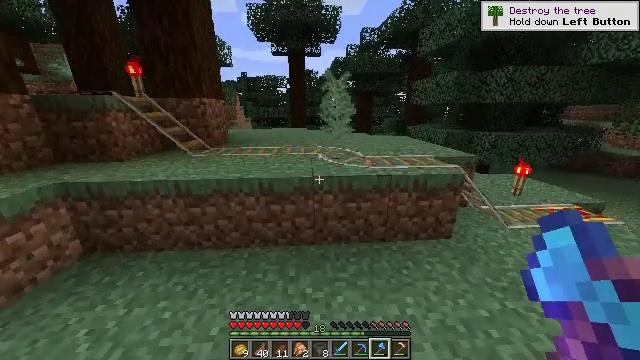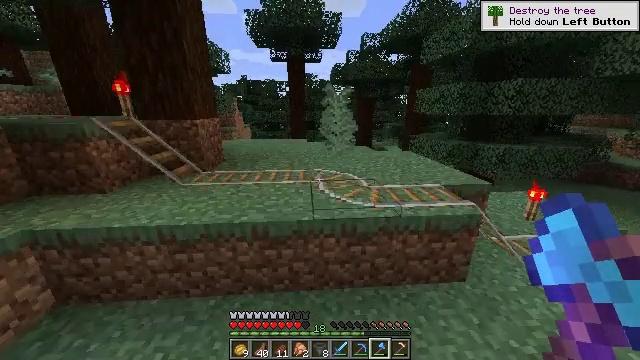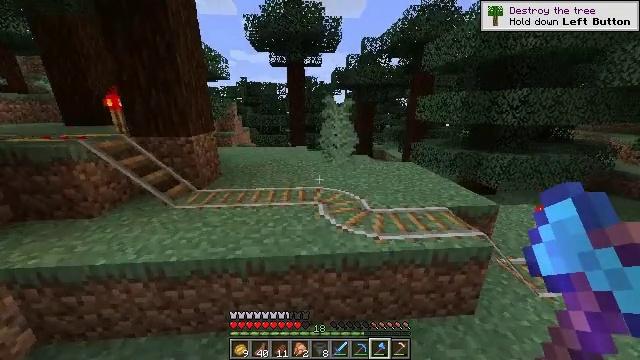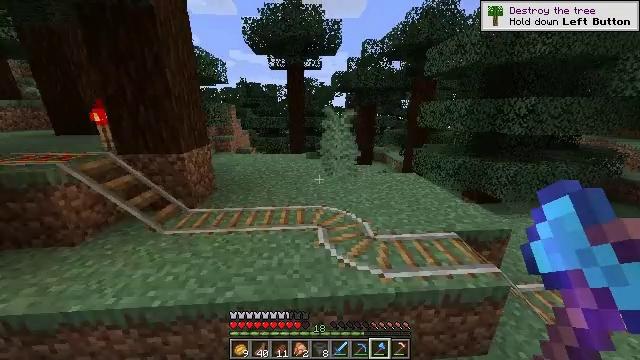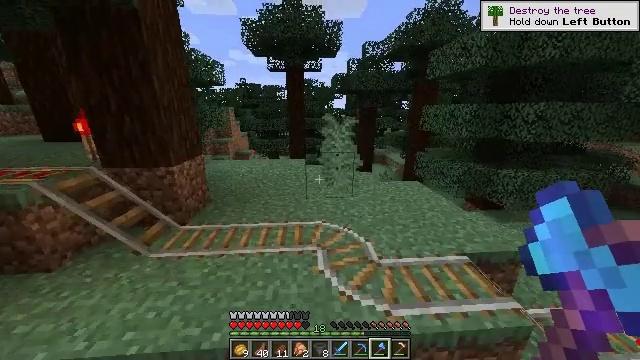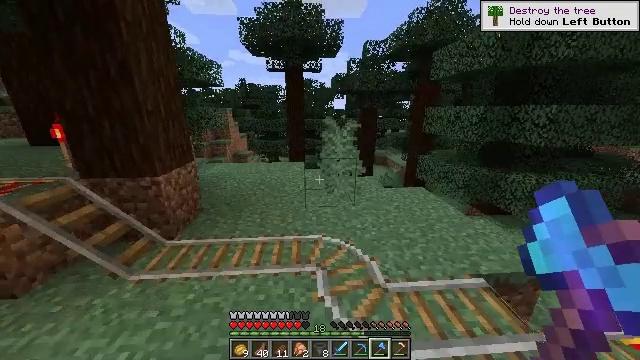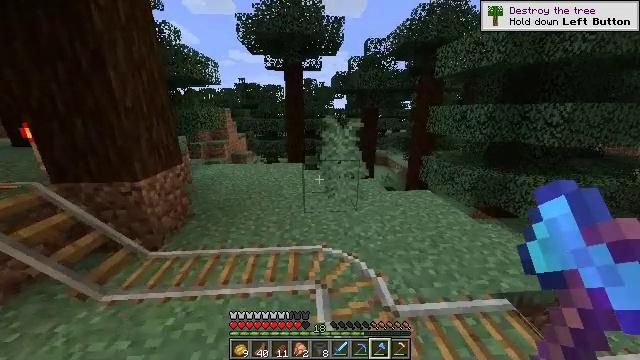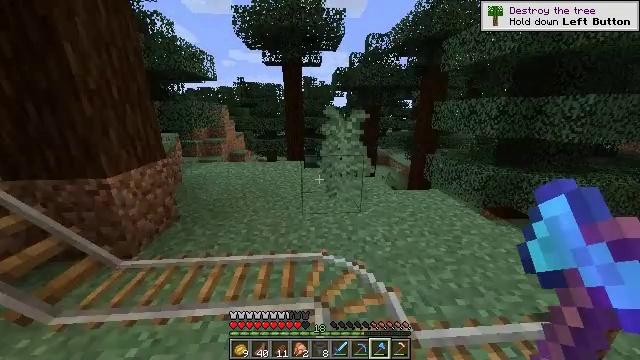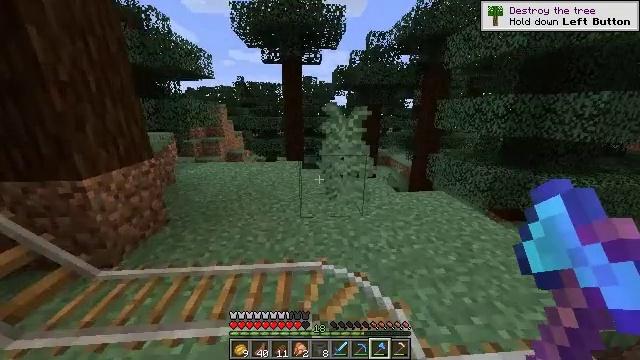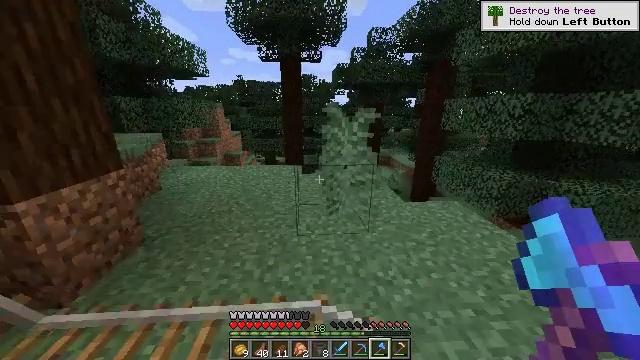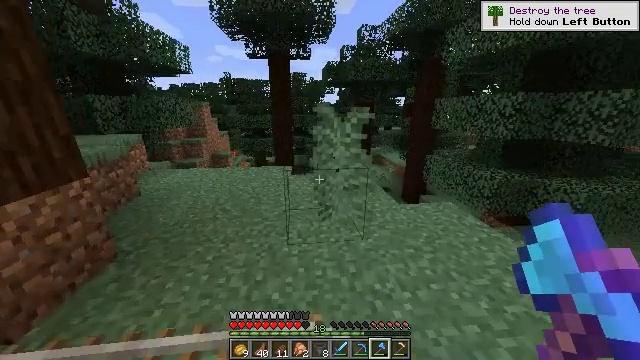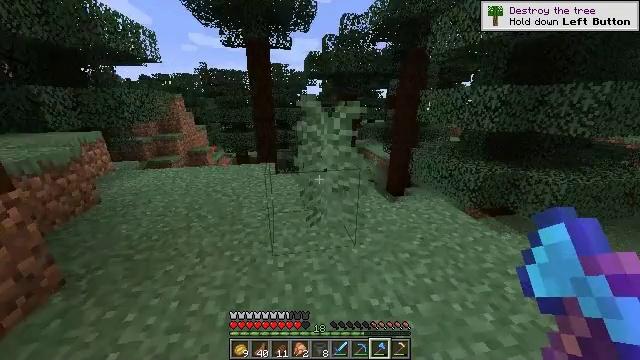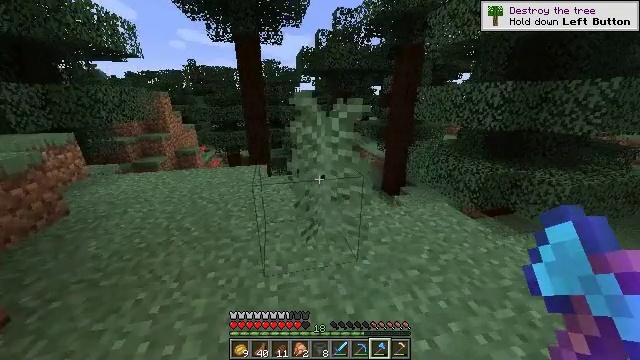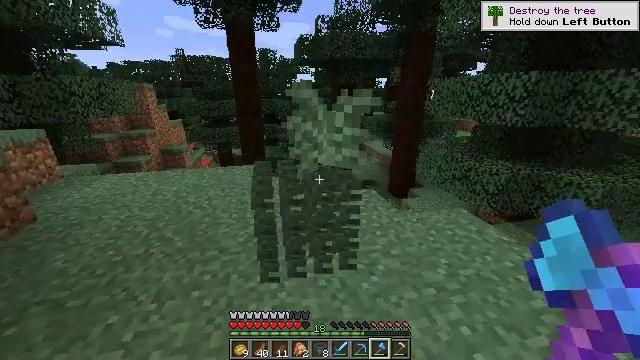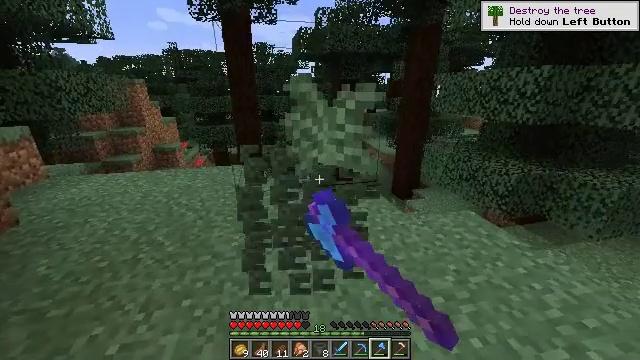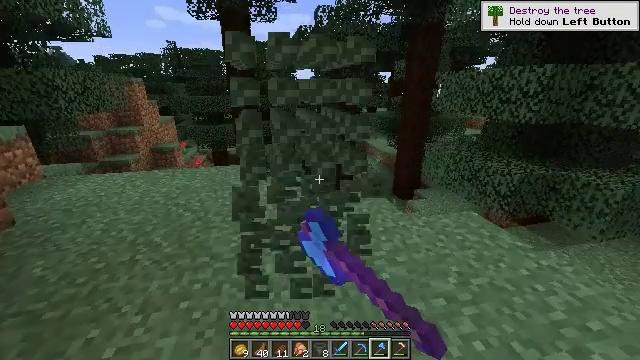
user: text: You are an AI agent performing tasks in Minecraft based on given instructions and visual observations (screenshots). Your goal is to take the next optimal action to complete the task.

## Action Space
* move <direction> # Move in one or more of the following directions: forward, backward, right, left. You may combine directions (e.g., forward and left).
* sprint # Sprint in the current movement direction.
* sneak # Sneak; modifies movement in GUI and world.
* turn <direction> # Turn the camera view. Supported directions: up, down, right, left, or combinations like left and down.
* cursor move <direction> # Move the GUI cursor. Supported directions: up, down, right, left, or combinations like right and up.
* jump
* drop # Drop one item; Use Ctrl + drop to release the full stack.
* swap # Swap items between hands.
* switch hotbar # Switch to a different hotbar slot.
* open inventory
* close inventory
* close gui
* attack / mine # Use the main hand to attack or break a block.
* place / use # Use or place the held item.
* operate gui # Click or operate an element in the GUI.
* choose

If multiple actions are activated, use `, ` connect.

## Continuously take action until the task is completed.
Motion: motion action
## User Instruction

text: Harvest the large fern for decoration.
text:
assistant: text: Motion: move forward, jump
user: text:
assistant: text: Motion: move forward, jump
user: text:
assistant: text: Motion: move forward, jump
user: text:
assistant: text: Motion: move forward
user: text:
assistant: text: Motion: move forward
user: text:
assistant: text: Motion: move forward
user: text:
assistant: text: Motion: move forward
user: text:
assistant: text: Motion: move forward
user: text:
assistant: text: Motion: move forward
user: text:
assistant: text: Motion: move forward, turn right
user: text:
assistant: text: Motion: move forward, turn right and down
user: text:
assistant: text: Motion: turn right
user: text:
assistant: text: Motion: attack / mine
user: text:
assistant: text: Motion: attack / mine
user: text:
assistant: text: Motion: attack / mine
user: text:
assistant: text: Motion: attack / mine
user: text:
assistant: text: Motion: no_op
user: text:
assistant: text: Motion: no_op